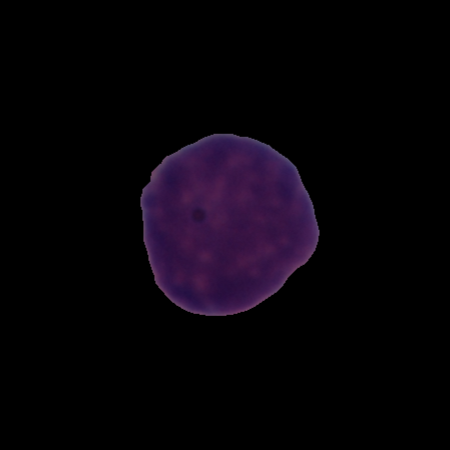
Label: healthy